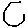
Label: hexagon